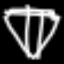
Label: diamond